Question: Here is my draggable and droppable implementation: <URL>
I have groups of playlists and I need to be able to drag a playlist from one group to another. I can do that however I would like to nicely position / align the dropped playlist. Right now it just stays in an awkward position after dropping.
Here is the problem:

I would like the dropped divto align nicely with other divs in the droppable container.
My code:
'''
$(function() {
$(".draggable").draggable({
revert: "invalid"
});
$(".droppable").droppable({
drop: function(event, ui) {
// TODO HELP ME
}
});
});
'''
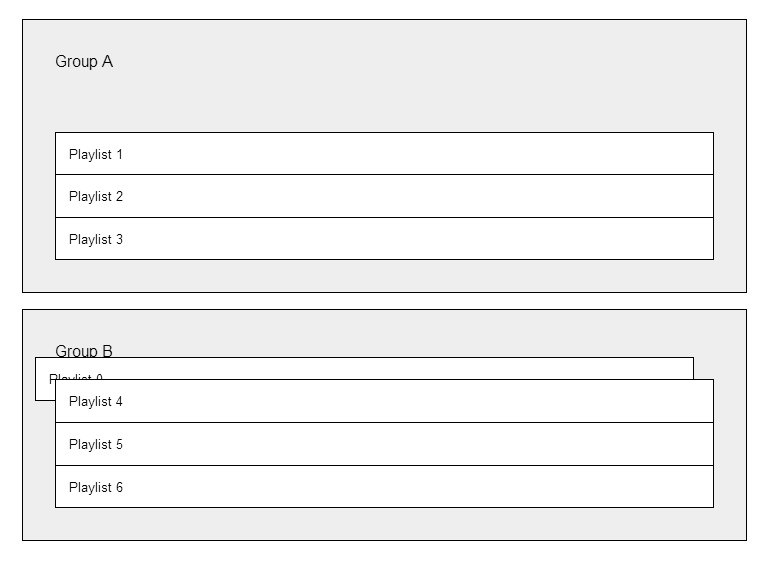
Answer: I think <URL> is what you are looking for. I hope you can change your HTML markup.
Especially see the <URL> possibility.
I updated your <URL>.
'''
$('.draggable, .droppable').sortable({
connectWith: '.playlists'
});
'''
Changing it to sortable requires a few changes but still I think this is easier to achieve with sortable than draggable/droppable.
Instead of '<div>' I used '<ul>' and '<li>' and styled them accordingly. (but there are some minor changes you have to do, so the styling looks exactly the same as with divs)
'''
<div class="group">Group A
<br>
<br>
<ul class="playlists droppable">
<li class="playlist draggable">Playlist 0</li>
<li class="playlist draggable">Playlist 1</li>
<li class="playlist draggable">Playlist 2</li>
<li class="playlist draggable">Playlist 3</li>
</ul>
</div>
'''
Referring to @R2D2's comment I added the 'min-height' property, so even an empty list ('<ul>') has enough height to accept a dropped element.